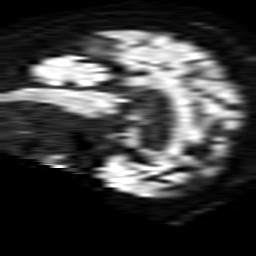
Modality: TRACE
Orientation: sagittal
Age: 77
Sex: female
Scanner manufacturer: philips
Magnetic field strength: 1.5 T
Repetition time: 3.487 s
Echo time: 0.09565 s